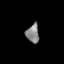
Tissue: lung
Cell type: Epithelial cells
Senescence score: 0.1897
Nuclear area (px): 231
Mean DAPI intensity: 134.177